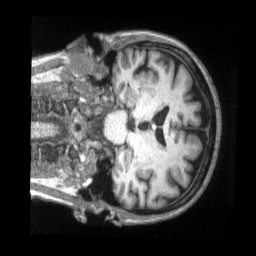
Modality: T1w
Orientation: coronal
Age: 65
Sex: female